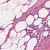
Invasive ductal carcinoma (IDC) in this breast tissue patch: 1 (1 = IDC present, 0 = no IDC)